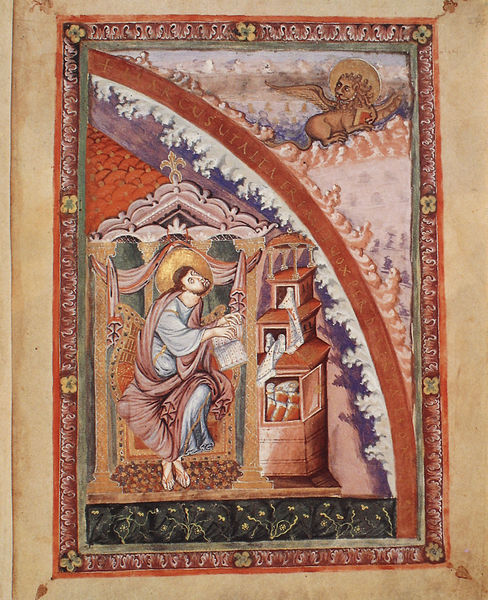
Titel: Bibel von  St. Paul (S. Paolo fuori la mura)
Standort: Herkunftsort: Reims (EU - F)
Institution: Rom, Bibliothek von San Paolo
Schlagwörter: blau, flügel, himmel, mann, wolken, gelb, blumen, braun, bunt, weiss, rot, tuch, wolke, beige, ornament, teppich, alt, bibel, mensch, rahmen, erde, gold, sessel, stoff, turm, engel, holzschnitt, schrift, papier, schrank, bogen, rand, thron, barfuss, buch, kloster, seite, illustration, schwert, pergament, jesus, schreiben, mittelalter, mönch, heiliger, löwe, heilig, miniatur, latein, schriftrollen, markus, gemaelde, apostel, buchmalerei, evangelist, evangelium, evangeliar, inkunabel, codex, lukas, kodex, stundenbuch, illumination, buchkunst, aspostel